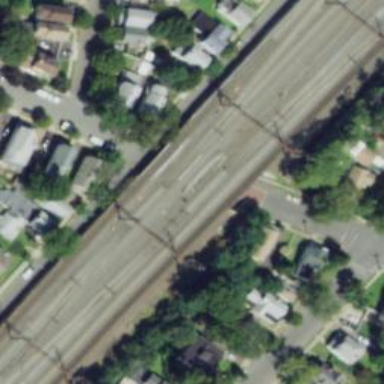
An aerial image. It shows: Bridge over railway with electrified contact lines.